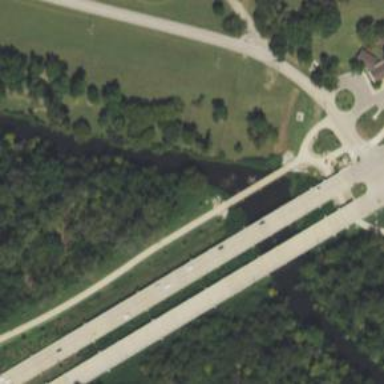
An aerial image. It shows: Bridge.